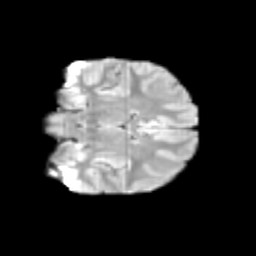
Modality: T2w
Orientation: coronal
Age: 9
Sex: female
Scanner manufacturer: siemens
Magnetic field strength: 3 T
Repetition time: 3.8 s
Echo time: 0.07 s